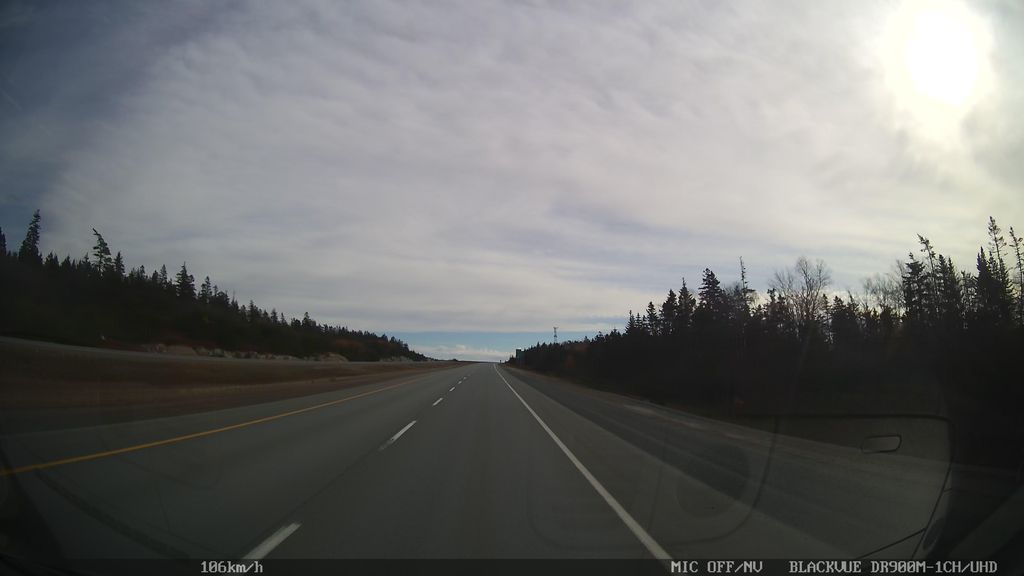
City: halifax